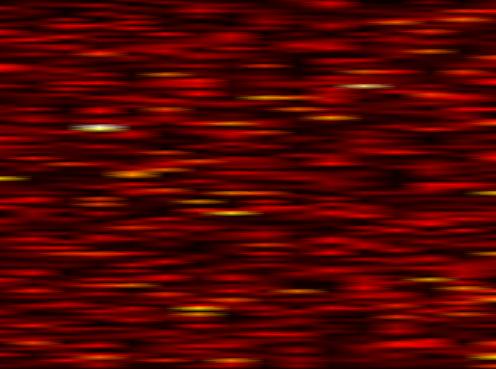
Label: WOLA